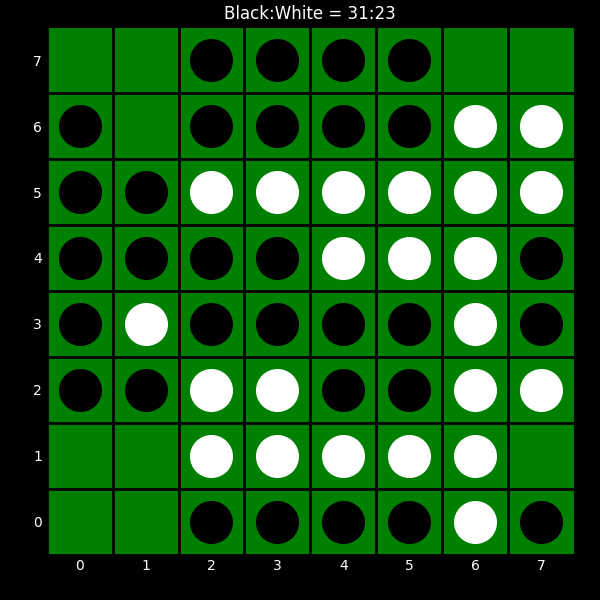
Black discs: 31
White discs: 23